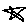
Label: star